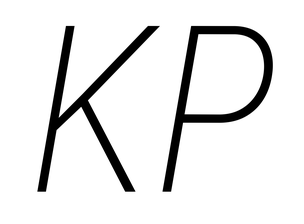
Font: Roboto-Italic_Condensed_ExtraLight_Italic